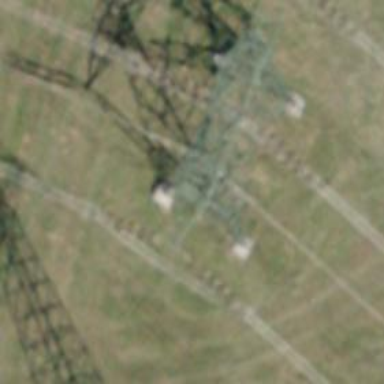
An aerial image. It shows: Power tower.